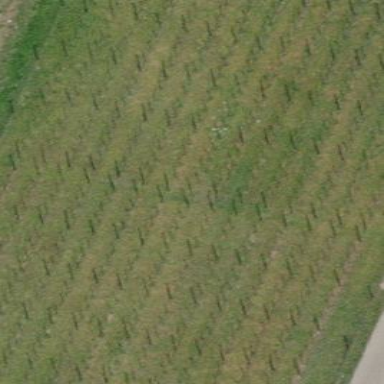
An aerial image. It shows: Vineyard where grapes are grown.